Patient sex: F
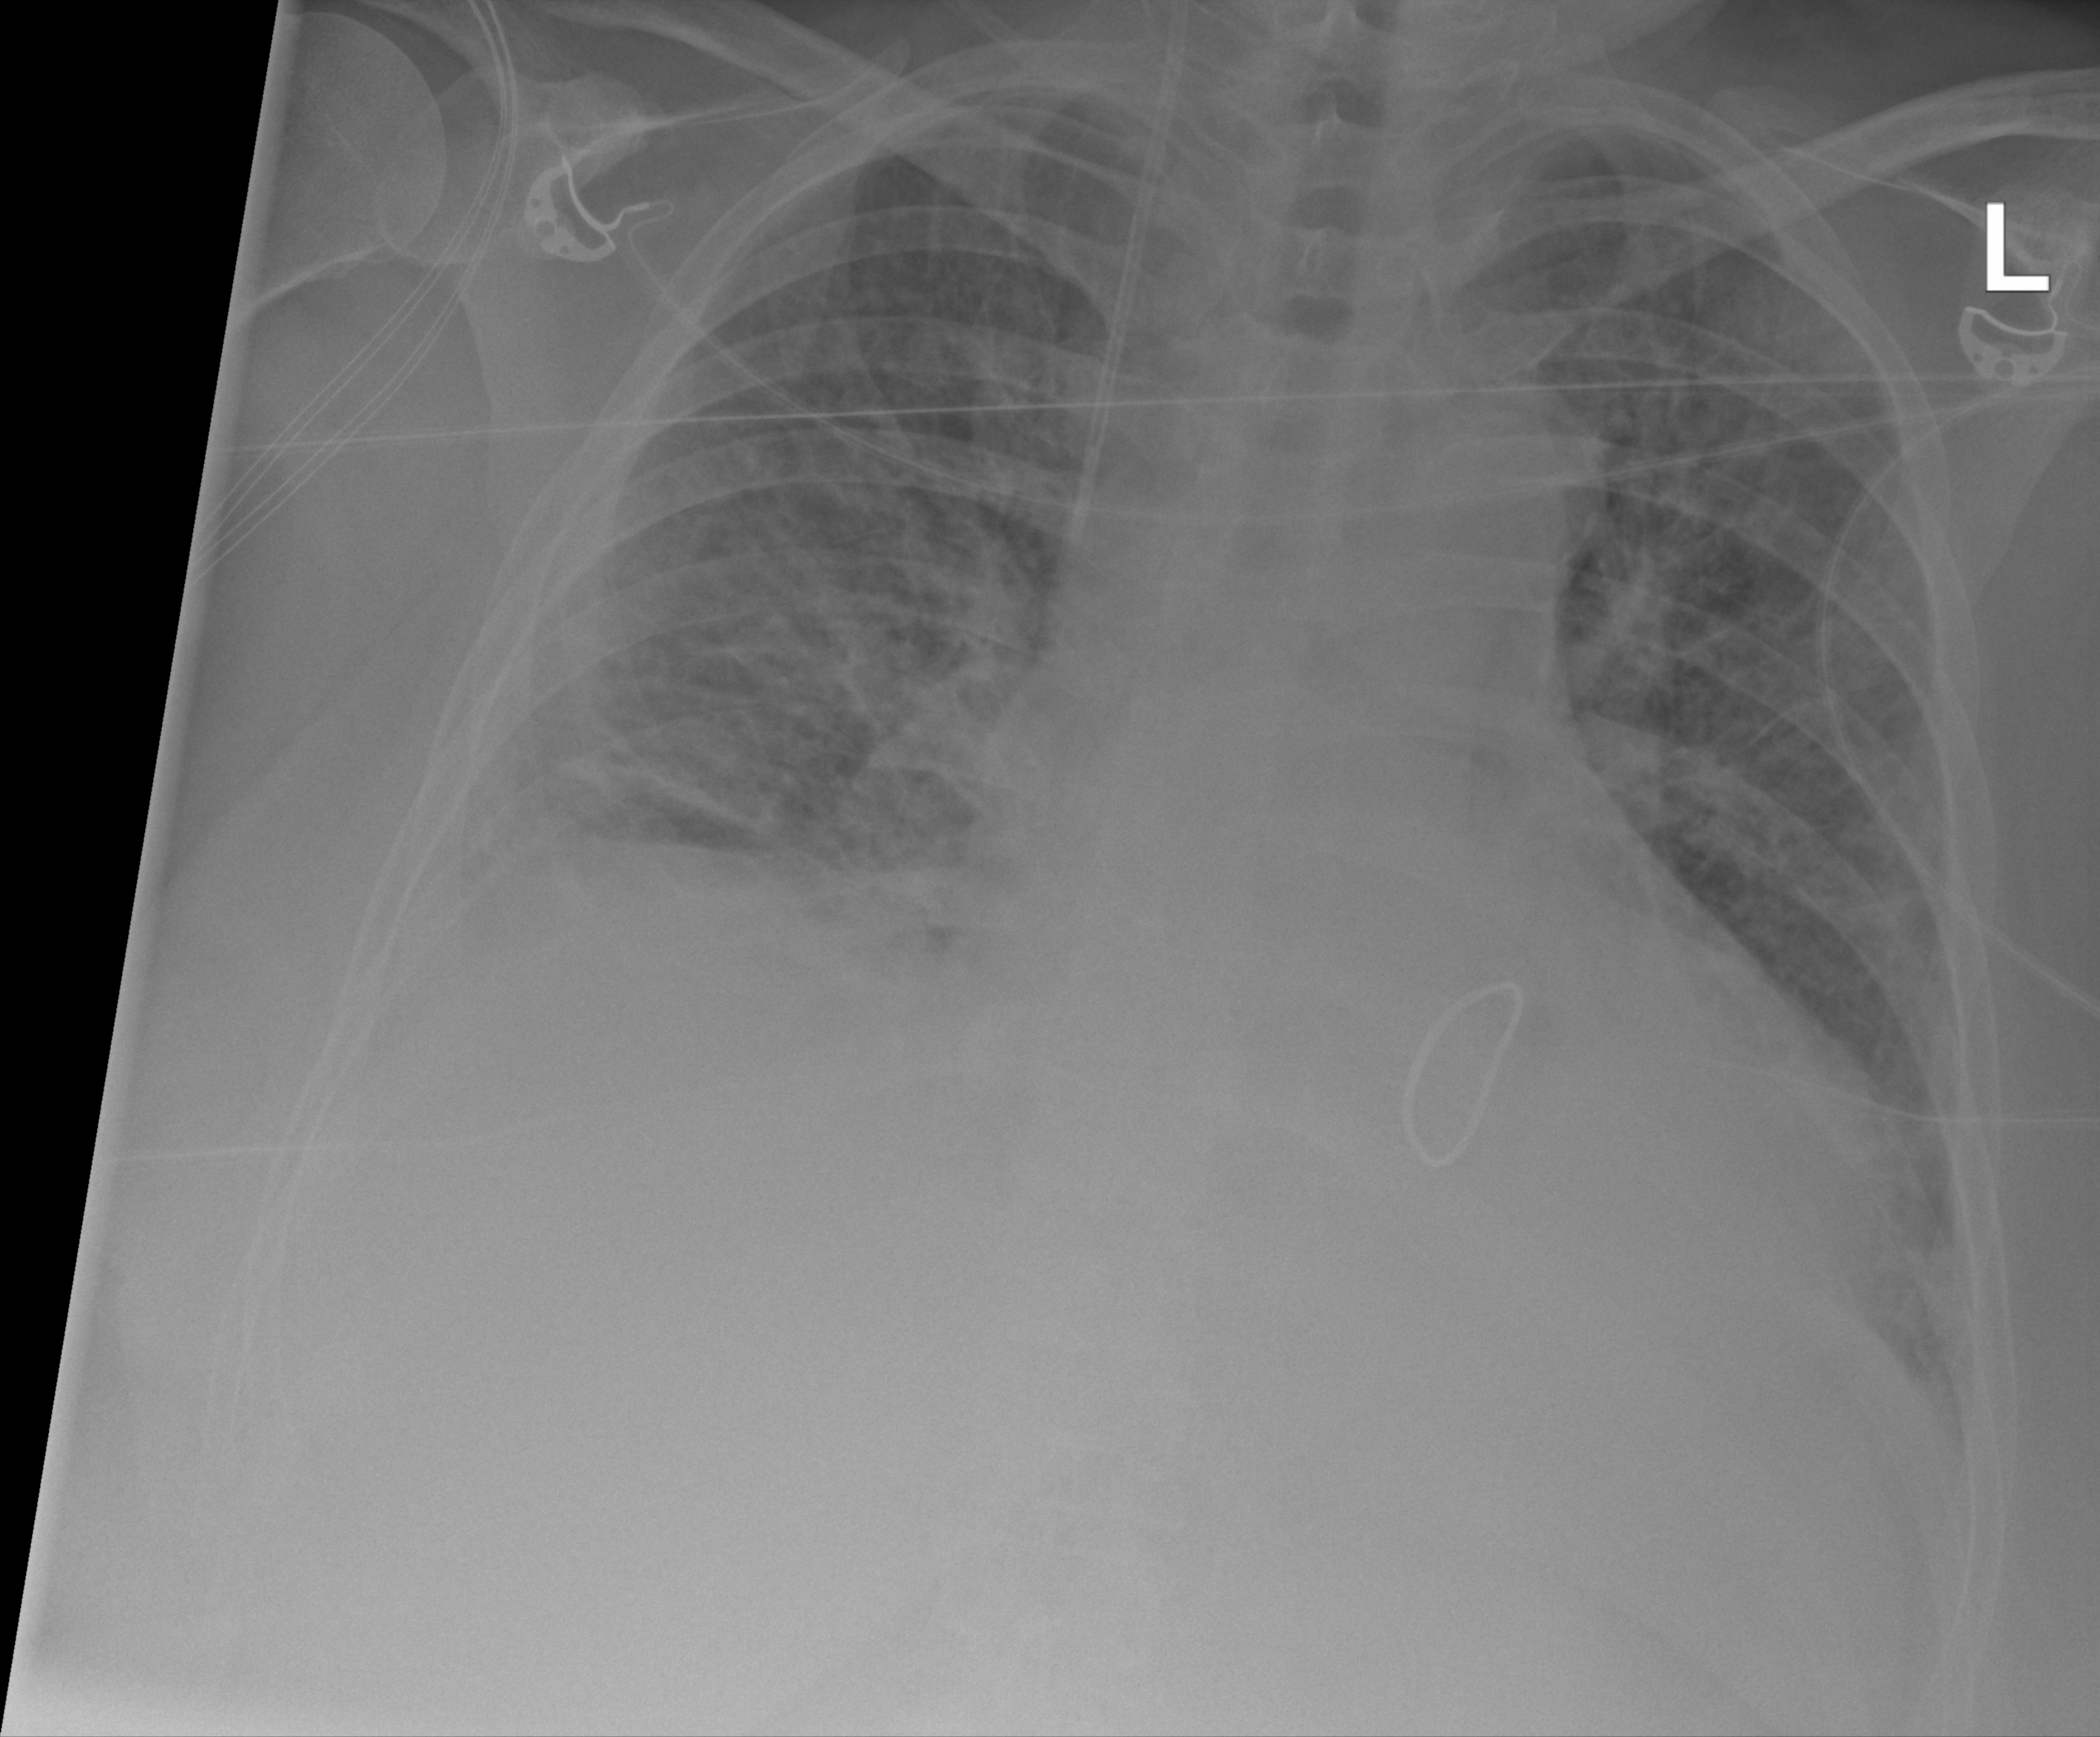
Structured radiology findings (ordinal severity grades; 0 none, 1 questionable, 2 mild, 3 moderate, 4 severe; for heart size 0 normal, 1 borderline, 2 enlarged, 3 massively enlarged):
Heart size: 2
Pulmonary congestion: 2
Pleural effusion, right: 2
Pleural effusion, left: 2
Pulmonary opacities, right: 2
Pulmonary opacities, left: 2
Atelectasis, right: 2
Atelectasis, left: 2